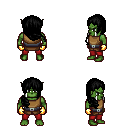
a pixel art fantasy rpg character, male body template, orc, green skin, leather chest armor, red pants, black right-swept hairstyle, gold gloves, four views (front, back, left, right), 2x2 character sprite sheet, small pixel art, hard edges, no anti-aliasing